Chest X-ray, AP view. Patient: 56 years old, sex F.
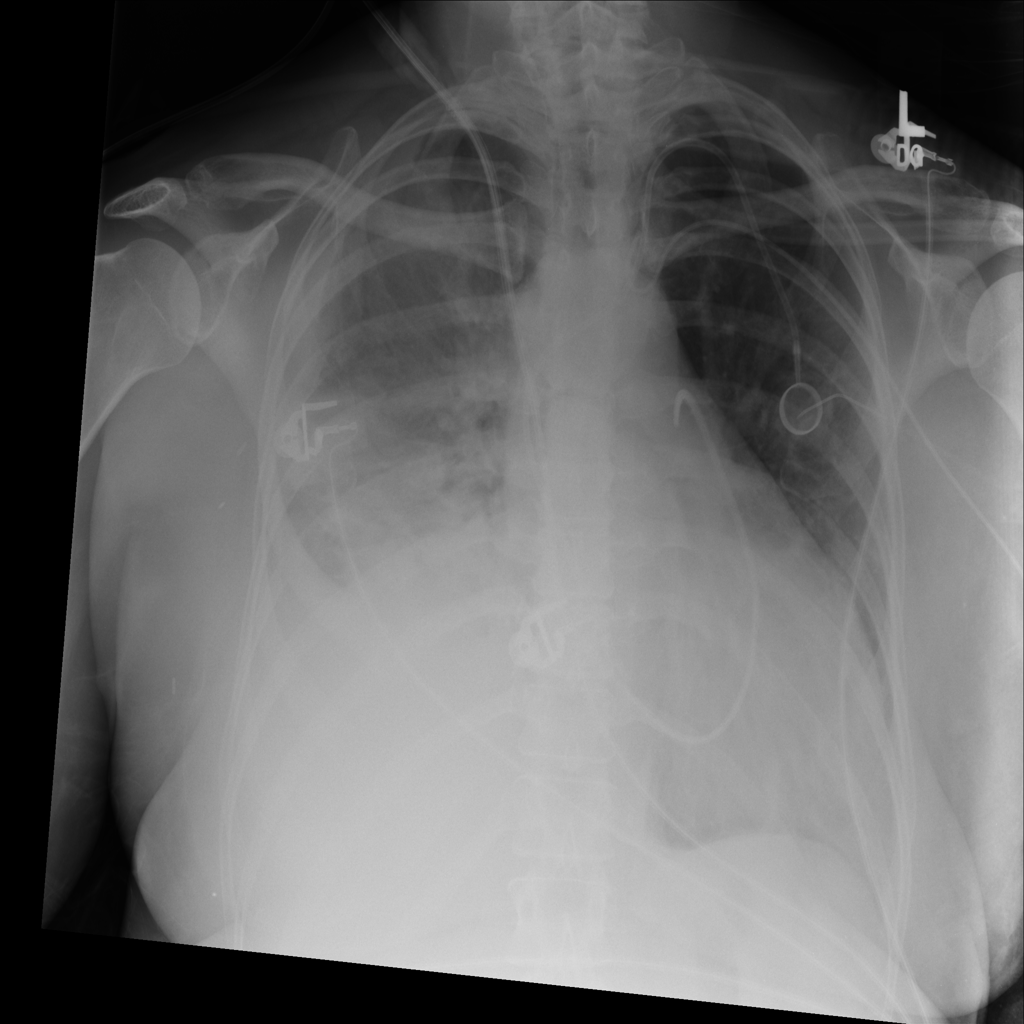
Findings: No Finding